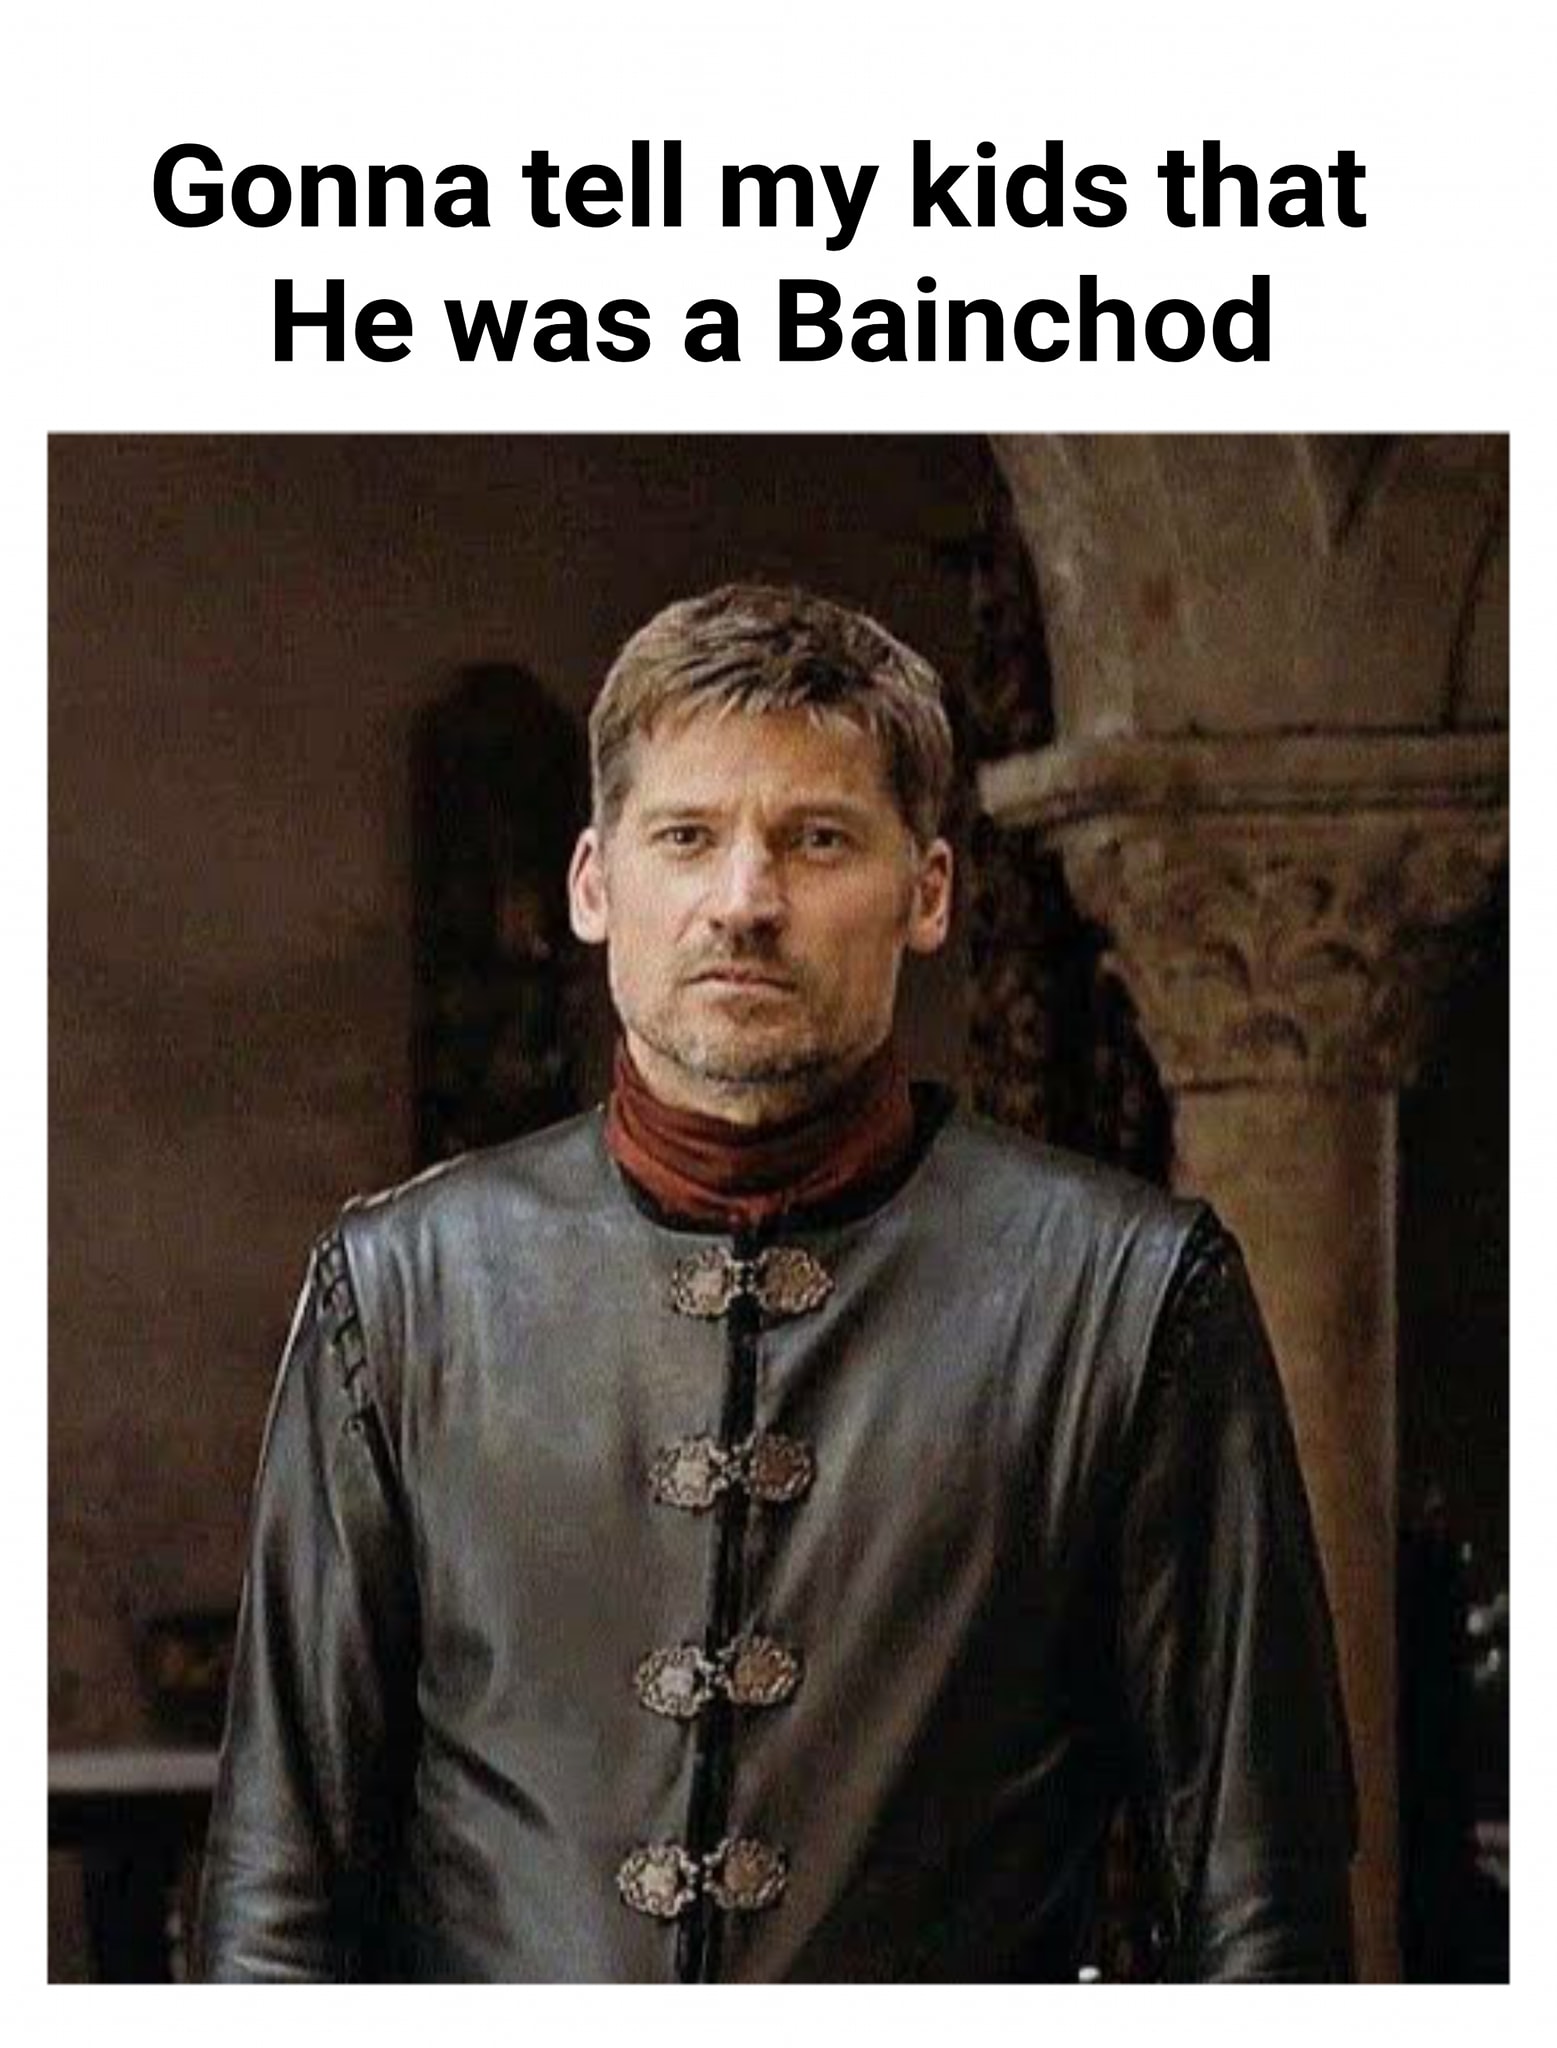
Caption: Gonna tell my kids  He was a Bainchod
Label: hate